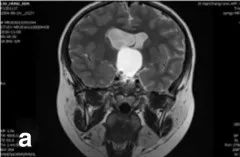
The pre- and post - operative MR images. Coronal T2-weighted magnetic resonance image. And sagittal T1-weighted MR image.
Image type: radiology (mri)